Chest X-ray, PA view. Patient: 49 years old, sex M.
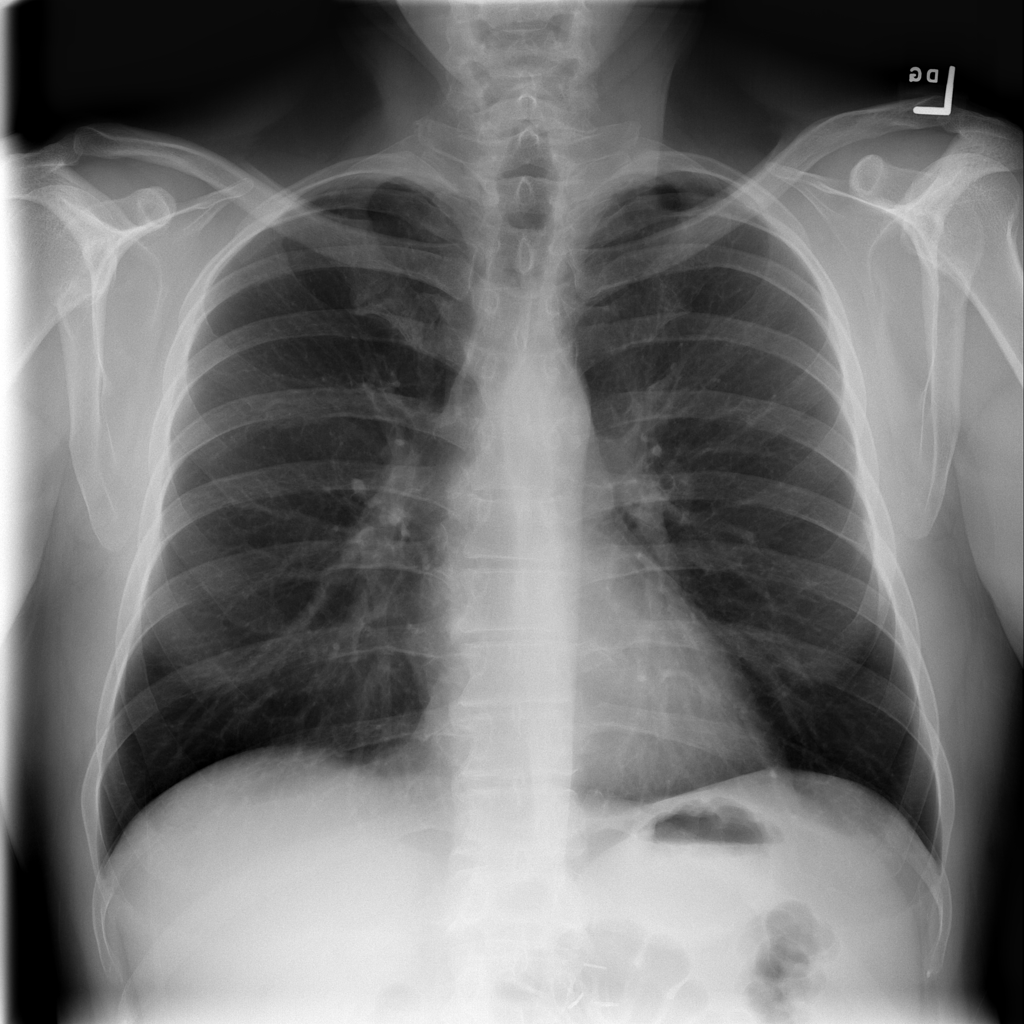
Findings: No Finding